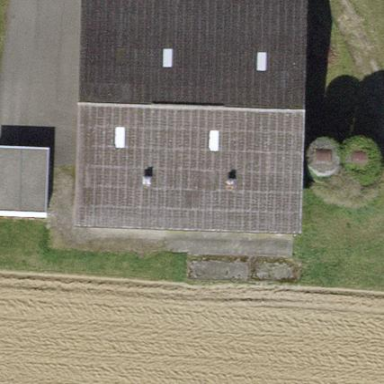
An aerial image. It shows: Farm auxiliary building with gabled roof.